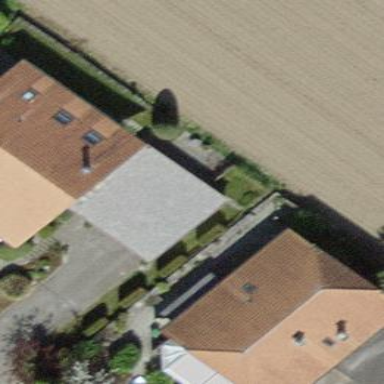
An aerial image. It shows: Garage.